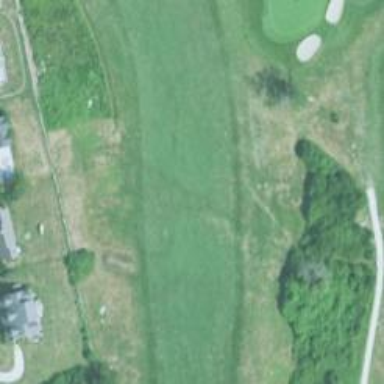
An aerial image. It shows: View of golf hole.